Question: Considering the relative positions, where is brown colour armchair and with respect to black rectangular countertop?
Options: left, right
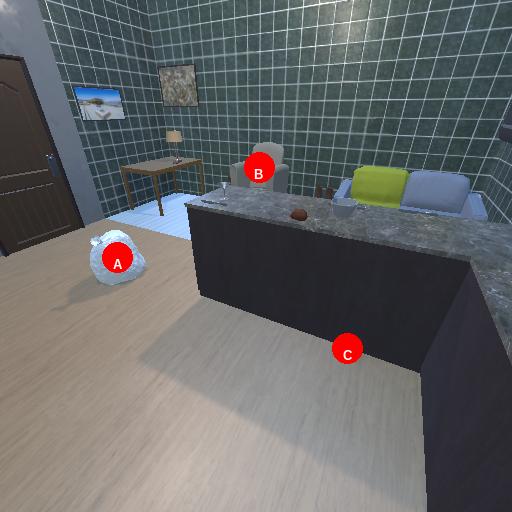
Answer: left